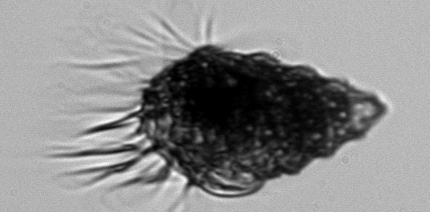
Label: Laboea_strobila